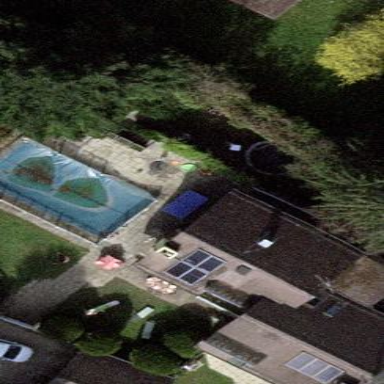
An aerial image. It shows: Swimming pool located in leisure land.